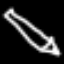
Label: pencil